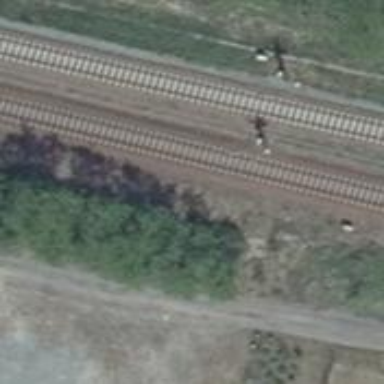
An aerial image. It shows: Railway signal.